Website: home-depot
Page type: newsletter-management
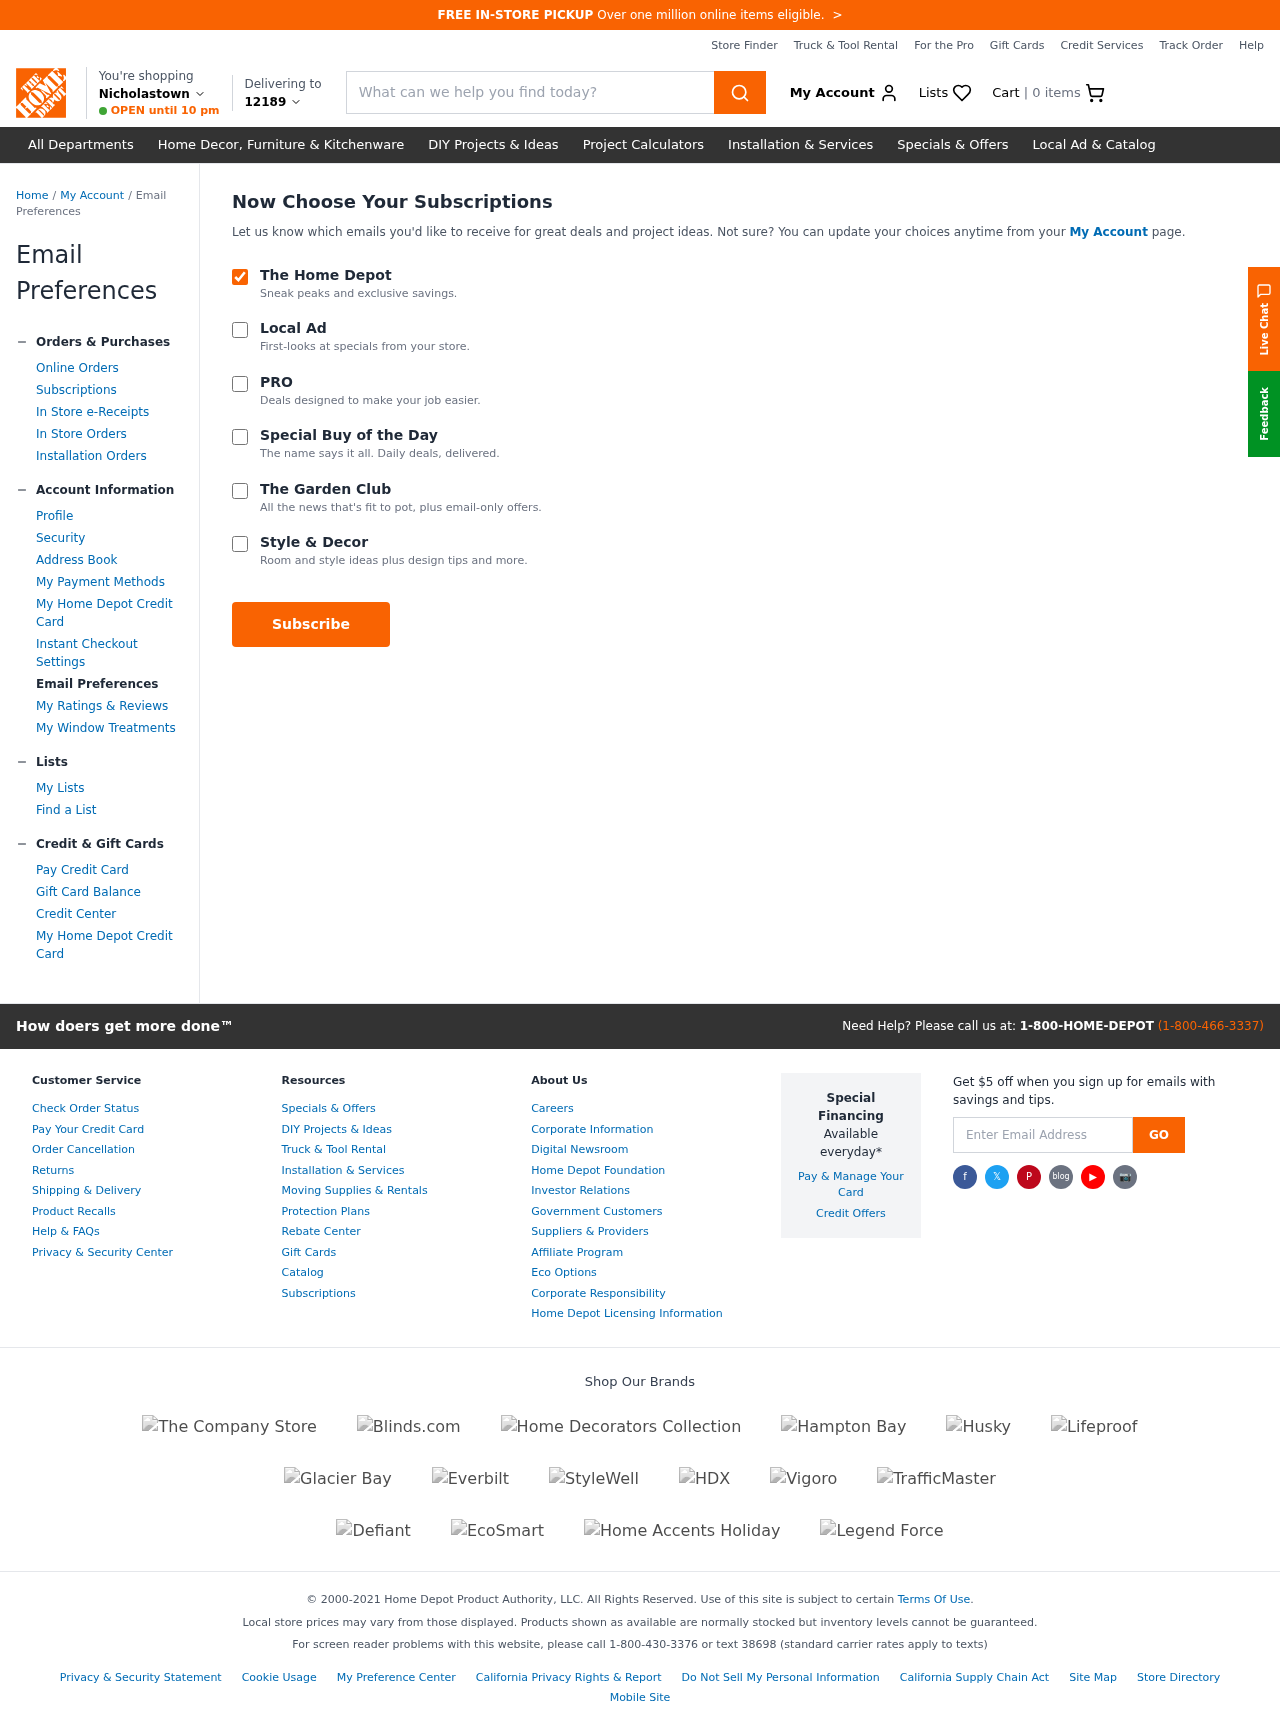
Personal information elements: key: PII_CITY
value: Nicholastown
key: PII_POSTCODE
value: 12189
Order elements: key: ORDER_NUM_ITEMS
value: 0
Search elements: key: HEADER_SEARCH
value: What can we help you find today?